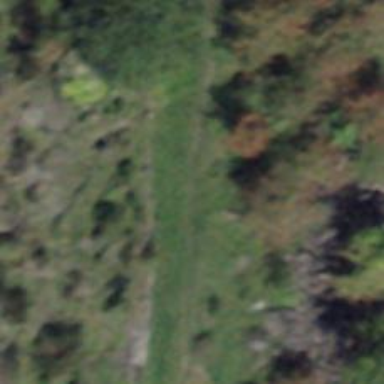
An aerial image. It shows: Grassy path.